Question: Could you help me understand why I get this message:
'''
There is no method Filereader' in class...
'''
I transferred a file into the 'readFile()' method. It is visible in the picture that the file has been transferred correctly. Then I'm trying to create a 'FileReader' instance.
In java-doc I can the constructor scheme:
'''
public FileReader(File file).
'''
I can't understand why this doesn't work?

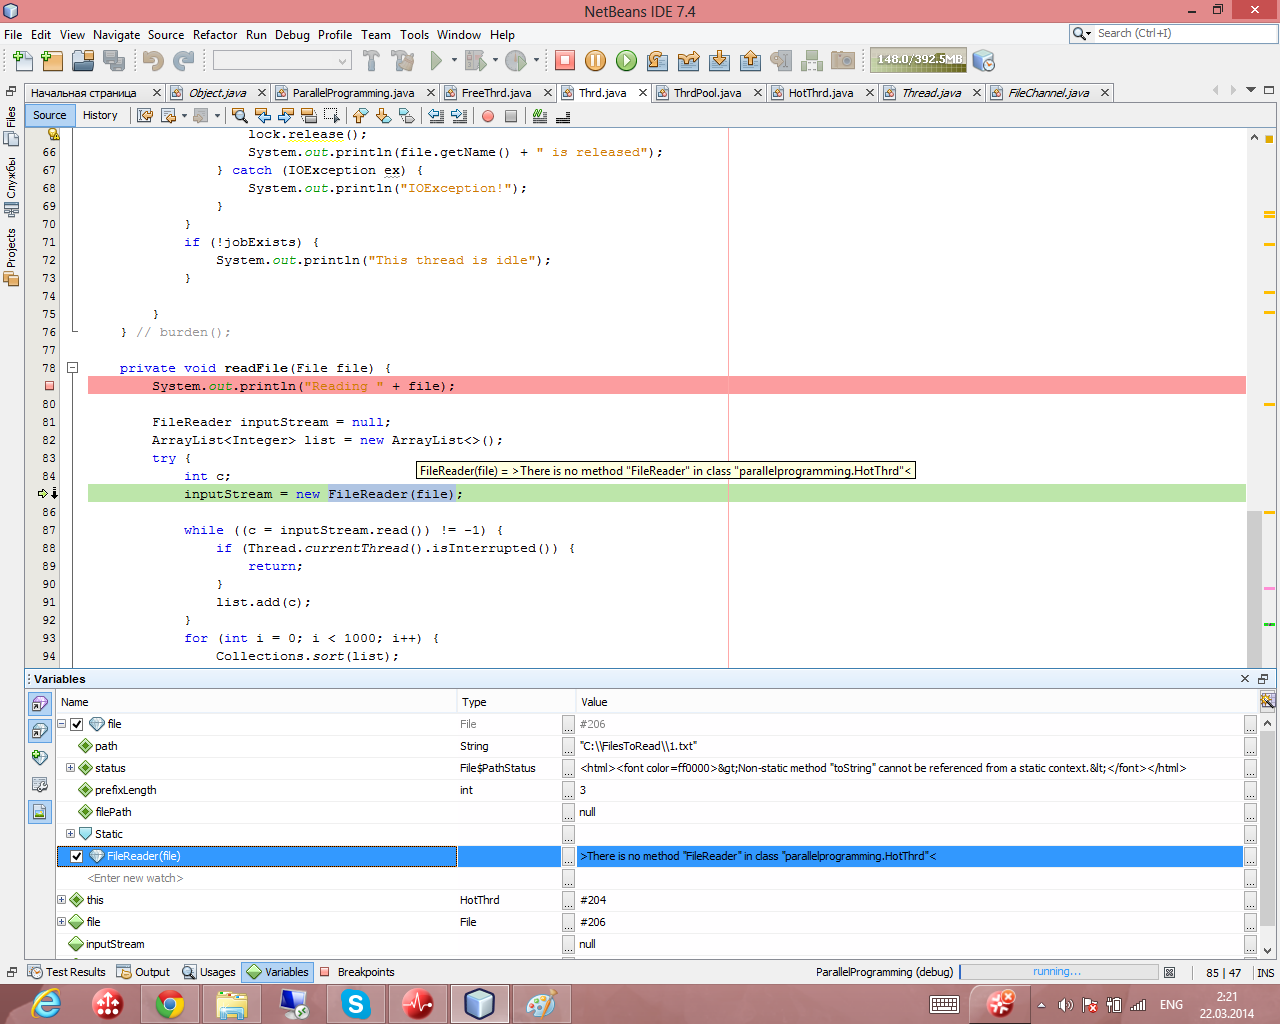
Answer: I would suggest it's just a problem with the NetBeans debugger. The fact that you have watched variables down the bottom, and what looks like a 'current line' means that there is nothing wrong with the code.
Rather, it looks like the debugger is trying to be helpful by giving you information, but is not smart enough to tell the difference between a localised function call and asking for an object from an import.
If it runs, and that seems to be the case, simply note the ineptitude of the NetBeans developers and ignore the message.